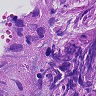
Metastatic tissue present: yes